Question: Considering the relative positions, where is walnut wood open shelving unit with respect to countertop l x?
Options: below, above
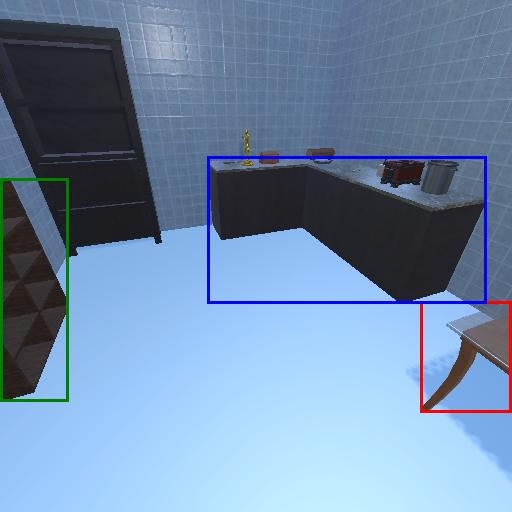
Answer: below